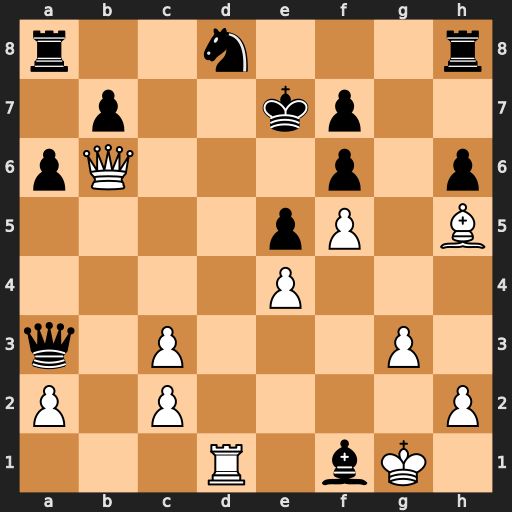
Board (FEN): r2n3r/1p2kp2/pQ3p1p/4pP1B/4P3/q1P3P1/P1P4P/3R1bK1
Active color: w
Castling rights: -
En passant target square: -
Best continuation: Qc7+ Kf8 Rxd8+ Rxd8 Qxf7#